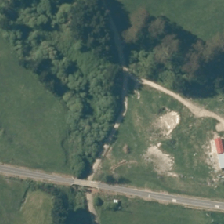
Land cover: deciduous_hardwood